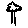
Label: tree